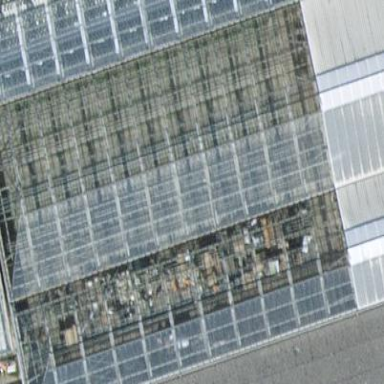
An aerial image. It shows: Greenhouse.